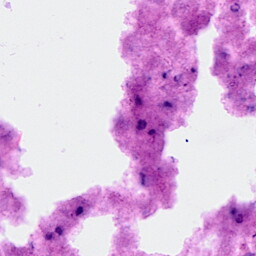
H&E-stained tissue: Breast